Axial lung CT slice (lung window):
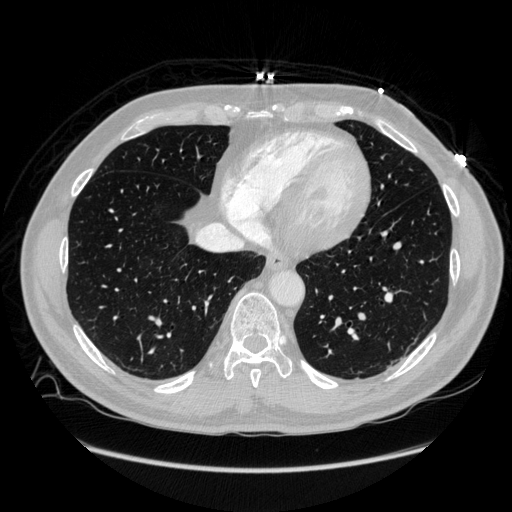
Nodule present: no